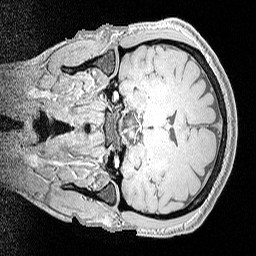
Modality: MP2RAGE
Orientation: coronal
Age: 35
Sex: female
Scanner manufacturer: siemens
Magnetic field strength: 3 T
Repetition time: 5 s
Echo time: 0.00298 s